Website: home-depot
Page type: customer-info-address
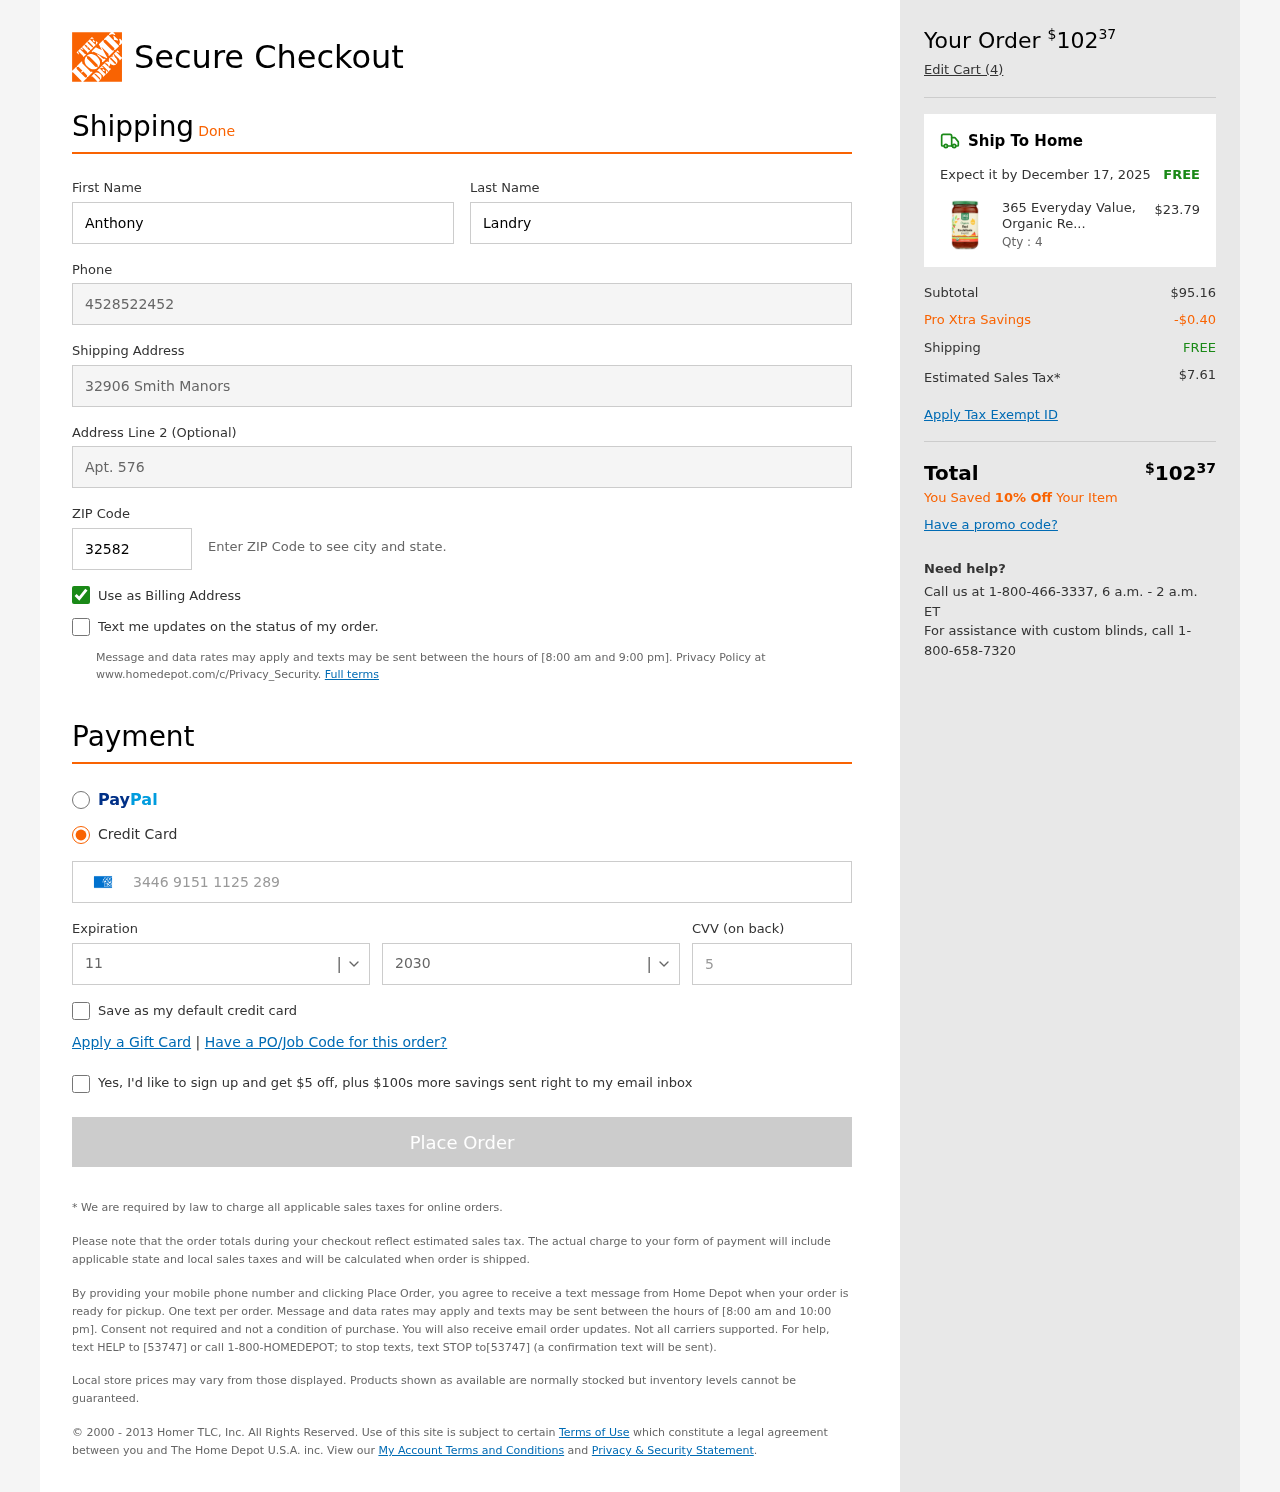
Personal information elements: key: PII_CARD_CVV
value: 5976
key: PII_CARD_EXPIRY_MONTH
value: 11
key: PII_CARD_EXPIRY_YEAR
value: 30
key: PII_CARD_NUMBER
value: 3446 9151 1125 289
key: PII_FIRSTNAME
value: Anthony
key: PII_LASTNAME
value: Landry
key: PII_PHONE
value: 4528522452
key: PII_POSTCODE
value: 32582
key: PII_STREET
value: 32906 Smith Manors
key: PII_STREET2
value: Apt. 576
Product elements: key: PRODUCT1_NAME
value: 365 Everyday Value, Organic Red Enchilada Sauce, 15.5 oz
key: PRODUCT1_PRICE
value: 23.79
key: PRODUCT1_QUANTITY
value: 4
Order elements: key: ORDER_TOTAL
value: $10237
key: ORDER_NUM_ITEMS
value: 4
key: ORDER_DELIVERY_DATE
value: December 17, 2025
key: ORDER_SHIPPING_COST
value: FREE
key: ORDER_SUBTOTAL
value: $95.16
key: ORDER_DISCOUNT
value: -$0.40
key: ORDER_SHIPPING_COST2
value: FREE
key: ORDER_TAX
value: $7.61
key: ORDER_TOTAL2
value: $10237
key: ORDER_SAVINGS_MESSAGE
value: You Saved 10% Off Your Item